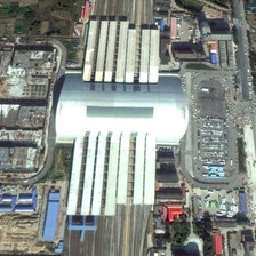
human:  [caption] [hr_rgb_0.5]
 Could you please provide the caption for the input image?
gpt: The railway tracks in front of the railway station pass through the residential area.

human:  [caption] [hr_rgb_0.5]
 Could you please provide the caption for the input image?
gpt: There are many cars parked at the entrance to the railway station.

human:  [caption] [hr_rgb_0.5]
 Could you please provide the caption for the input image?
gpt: Many cars stopped at the entrance to the railway station.

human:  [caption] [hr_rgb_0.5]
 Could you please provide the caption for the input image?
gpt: The tracks in front of the railway station pass through residential areas.

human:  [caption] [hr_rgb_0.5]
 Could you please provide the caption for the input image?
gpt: Many cars were parked at the gate of the railway station.